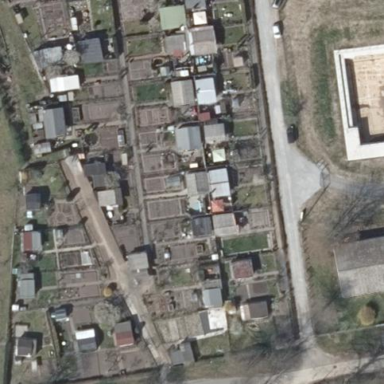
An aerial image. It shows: Allotments area.